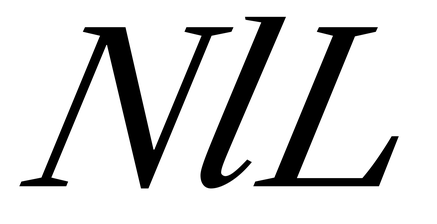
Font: LibreCaslonText-Italic_Italic